Field crop: maize
Growth stage: 2
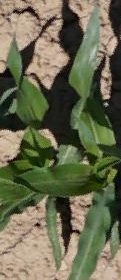
Species: maize